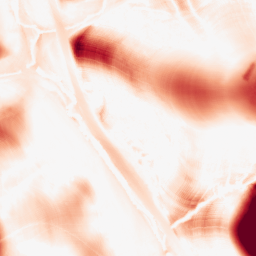
Category: morphological
Decomposition family: morphological
Decomposition parameters: operation: opening
size: 50
Upsampling method: quartic
Upsampling parameters: scale: 2
Upsampling scale: 2